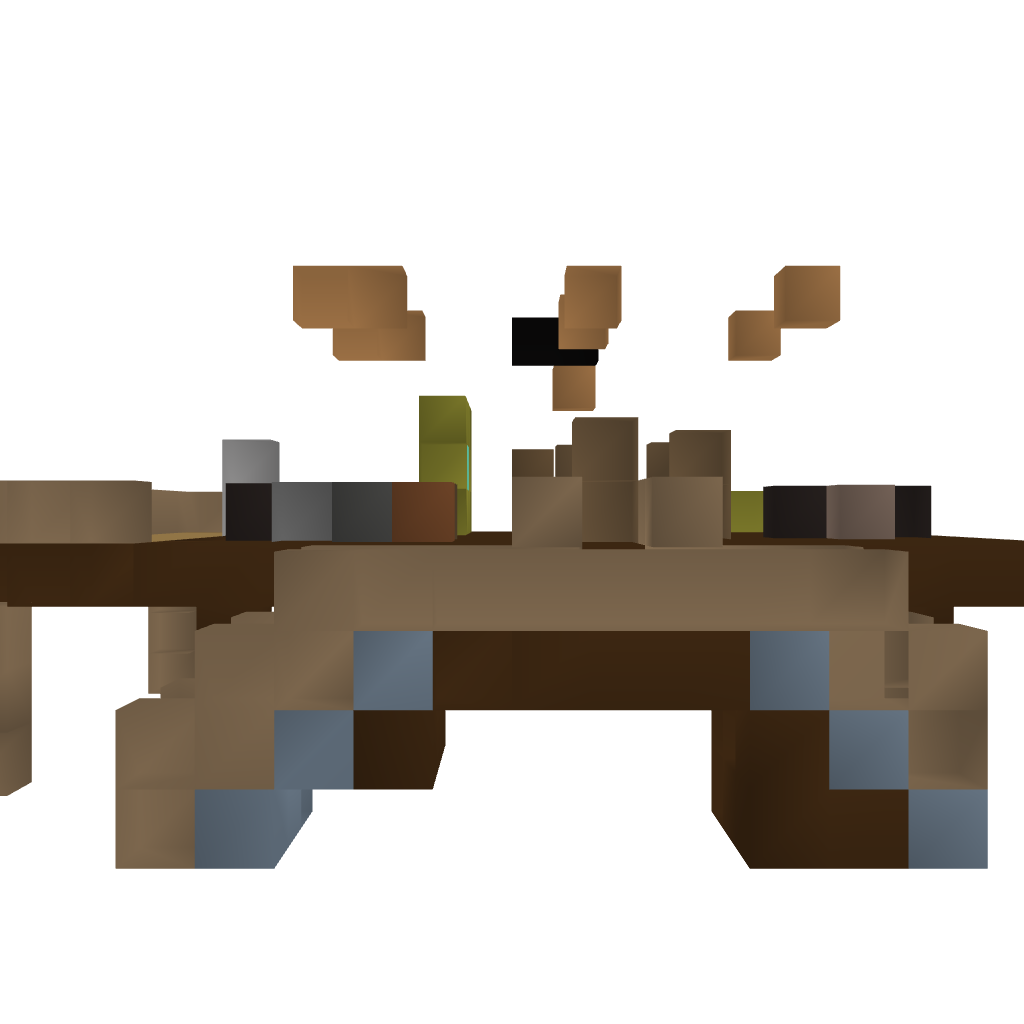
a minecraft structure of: shore house 1